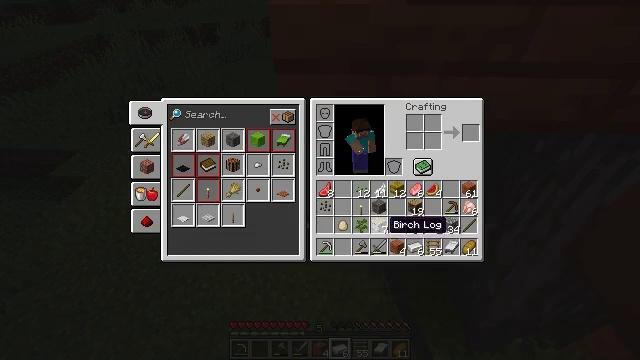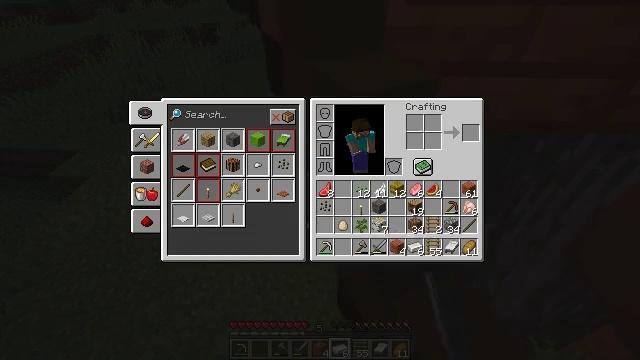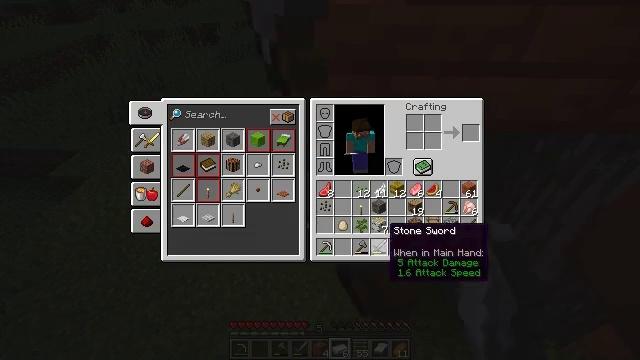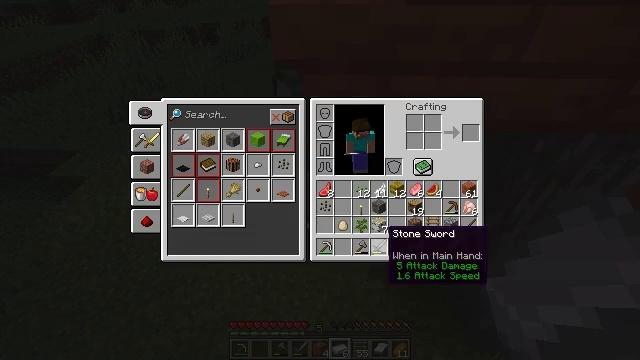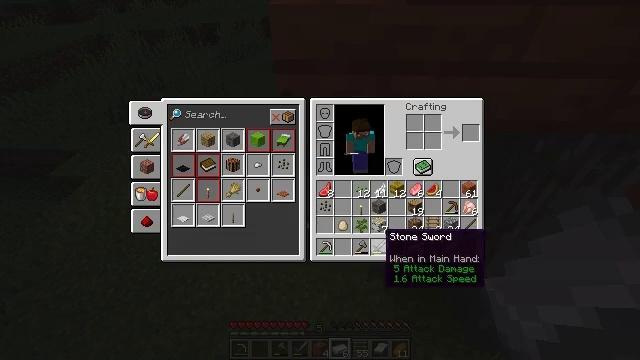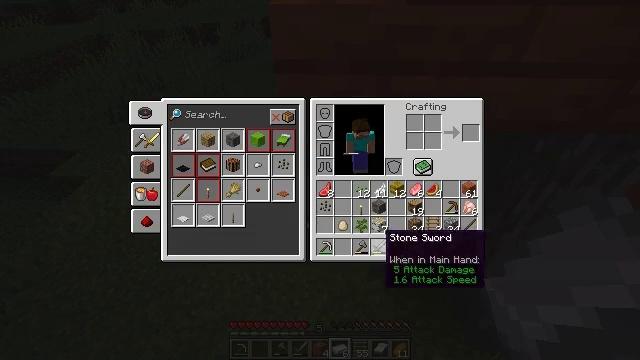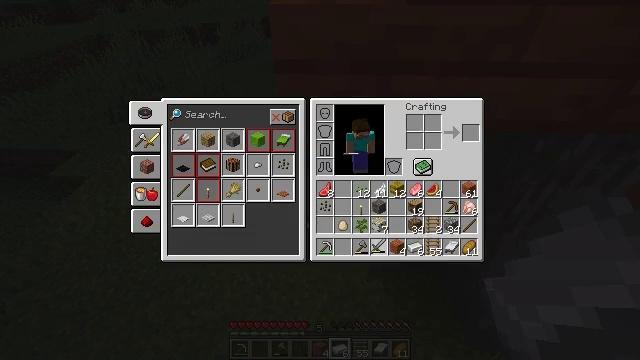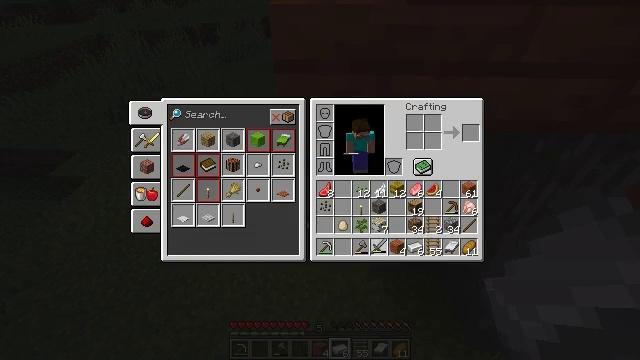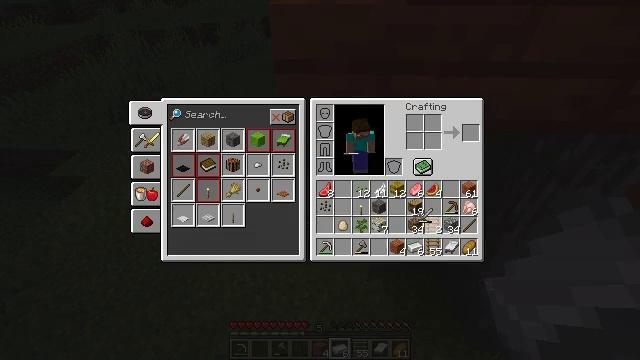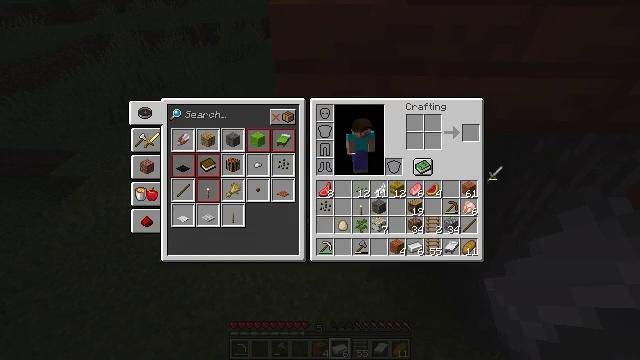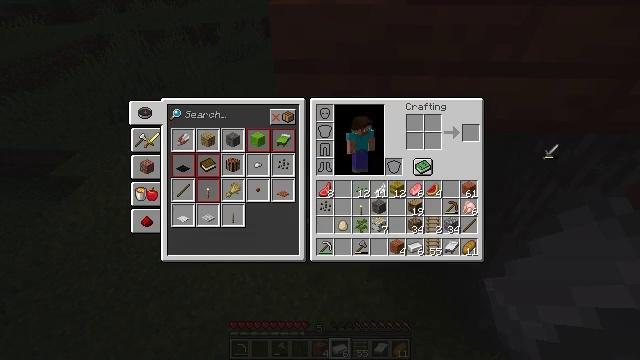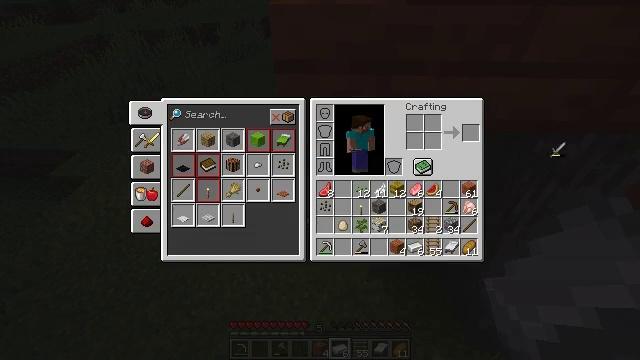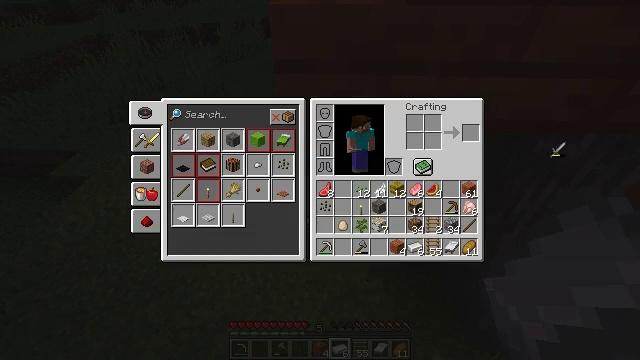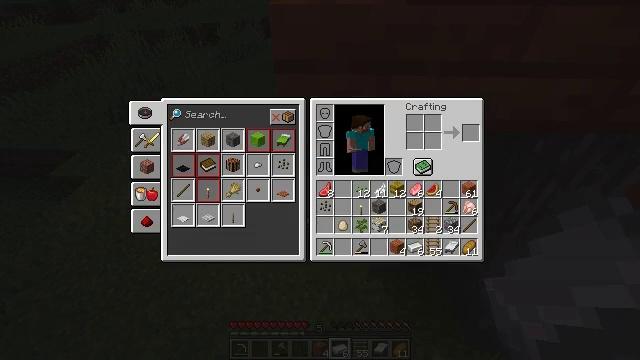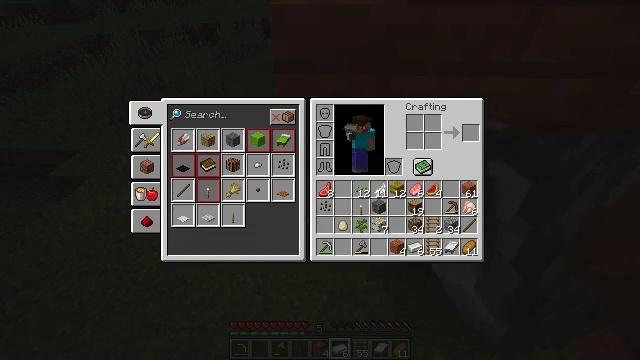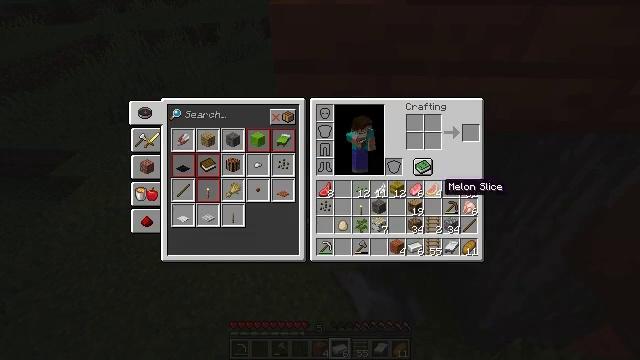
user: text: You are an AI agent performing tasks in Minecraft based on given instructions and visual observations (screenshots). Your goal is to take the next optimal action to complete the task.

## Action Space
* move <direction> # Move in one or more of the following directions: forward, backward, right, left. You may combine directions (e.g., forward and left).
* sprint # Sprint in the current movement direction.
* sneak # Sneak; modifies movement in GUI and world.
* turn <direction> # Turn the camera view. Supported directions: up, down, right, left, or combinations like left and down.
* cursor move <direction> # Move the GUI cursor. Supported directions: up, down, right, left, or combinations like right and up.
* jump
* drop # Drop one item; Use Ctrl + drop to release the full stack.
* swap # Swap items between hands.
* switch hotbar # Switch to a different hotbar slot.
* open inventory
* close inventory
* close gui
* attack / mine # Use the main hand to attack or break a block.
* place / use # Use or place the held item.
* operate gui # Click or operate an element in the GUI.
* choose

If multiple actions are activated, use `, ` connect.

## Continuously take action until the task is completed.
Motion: motion action
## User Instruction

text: Drop a stone sword.
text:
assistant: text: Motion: open gui
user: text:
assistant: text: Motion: no_op
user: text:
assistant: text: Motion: no_op
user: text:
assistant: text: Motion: no_op
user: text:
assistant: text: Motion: no_op
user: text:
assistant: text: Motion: operate gui
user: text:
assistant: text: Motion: operate gui
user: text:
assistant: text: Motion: cursor move right and up
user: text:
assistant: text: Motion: cursor move right and up
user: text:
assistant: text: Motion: cursor move right and up
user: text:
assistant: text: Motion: cursor move right, operate gui
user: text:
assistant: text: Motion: operate gui
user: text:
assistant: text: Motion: cursor move left
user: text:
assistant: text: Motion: cursor move left and down
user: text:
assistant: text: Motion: cursor move left and down
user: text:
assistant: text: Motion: cursor move left and down
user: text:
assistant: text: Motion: cursor move left and down
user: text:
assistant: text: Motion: no_op